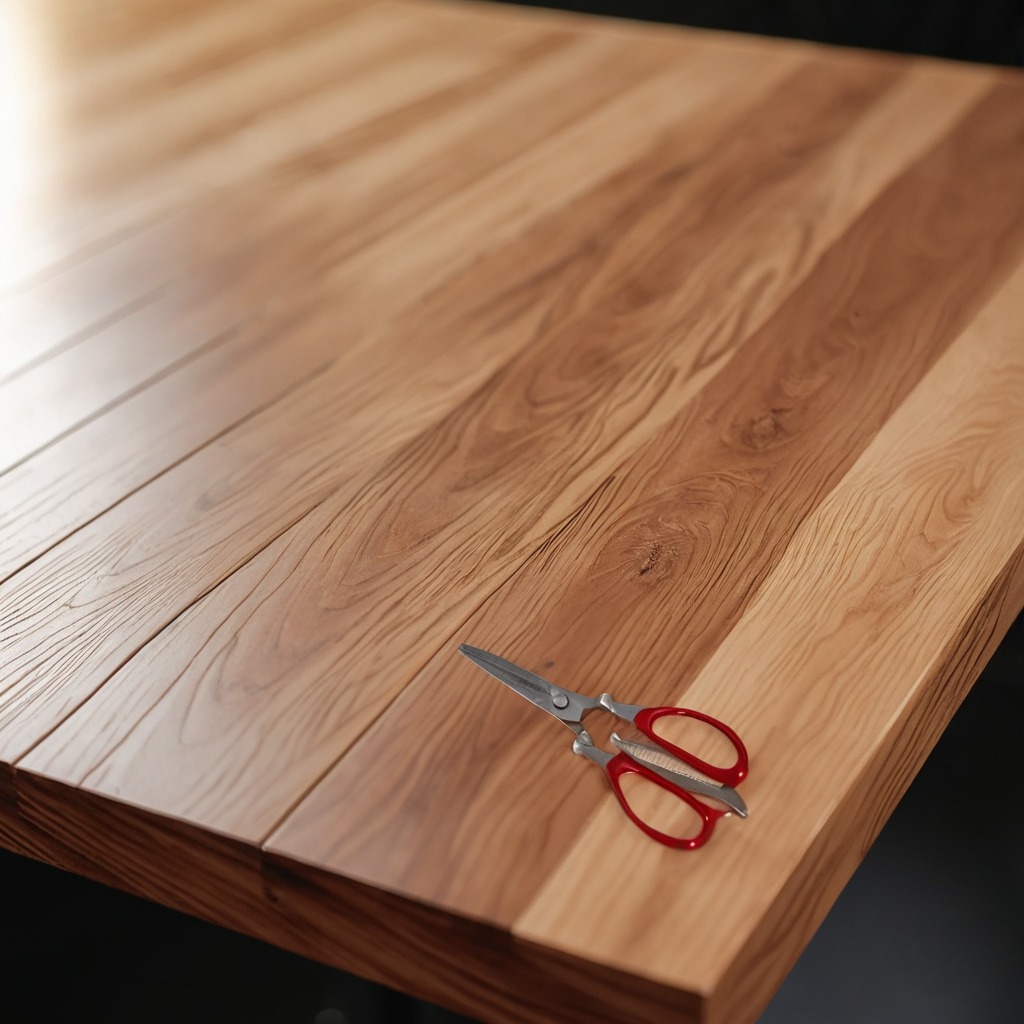
A scissor lies on a wooden table in a carpentry studio.